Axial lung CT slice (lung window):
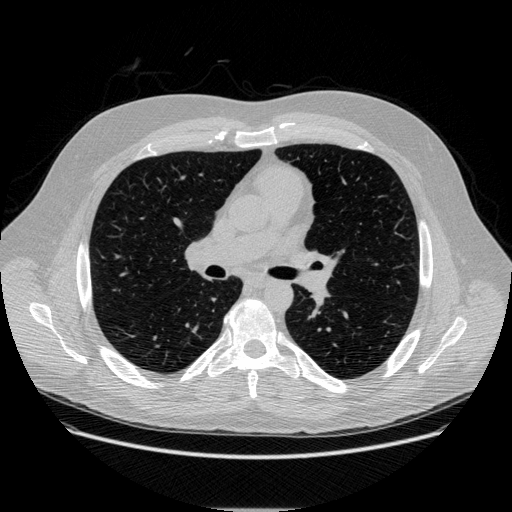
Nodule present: no